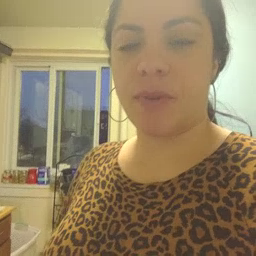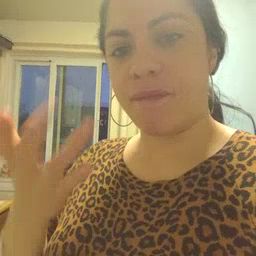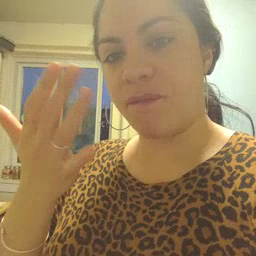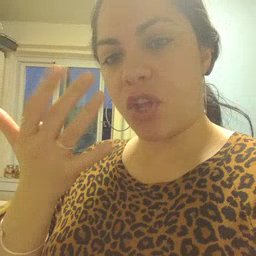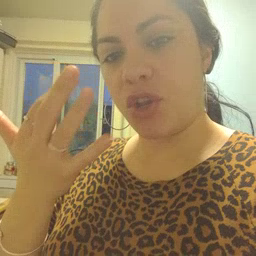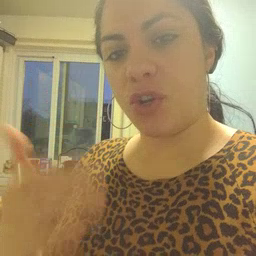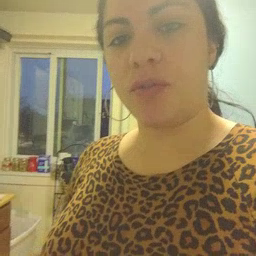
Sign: finger